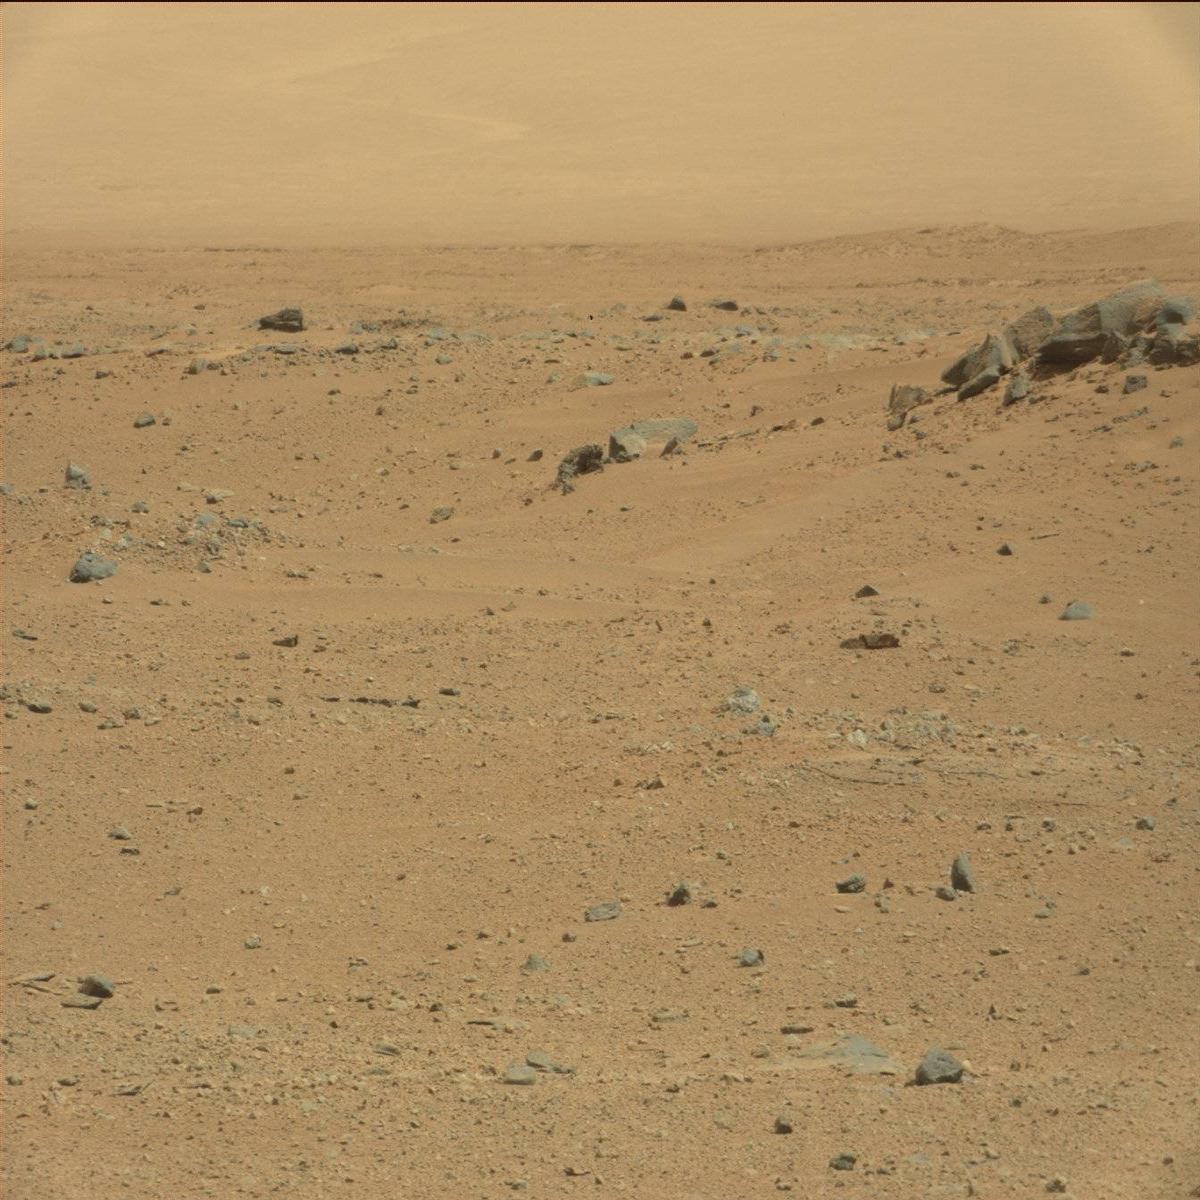
Terrain classes present: Bedrock, Ridge, Rock, Sand / Soil